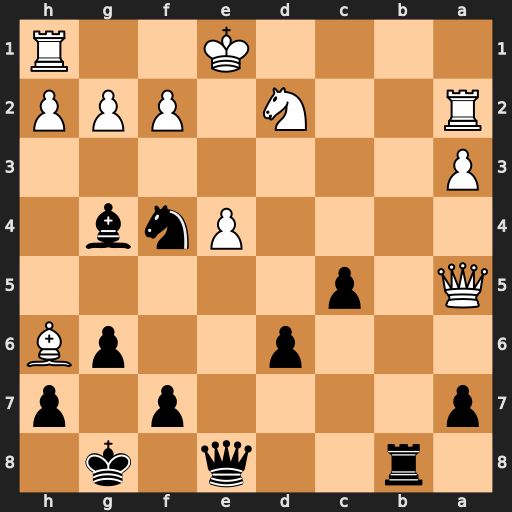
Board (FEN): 1r2q1k1/p4p1p/3p2pB/Q1p5/4Pnb1/P7/R2N1PPP/4K2R
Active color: b
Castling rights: K
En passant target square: -
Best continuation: Rb1+ Nxb1 Qxe4+ Kd2 Qe2+ Kc3 Nd5+ Kb3 c4+